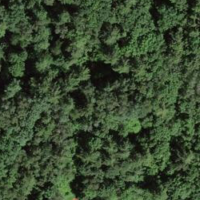
EUNIS habitat code: 43
Species observed at this site:
Aegopodium podagraria